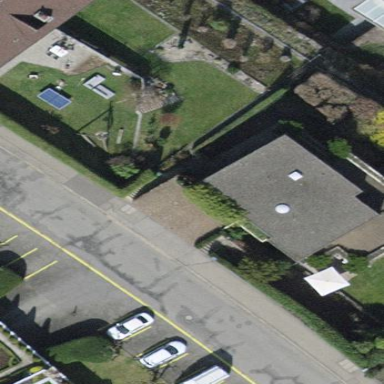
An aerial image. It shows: Simple and straightforward house.